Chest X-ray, PA view. Patient: 67 years old, sex M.
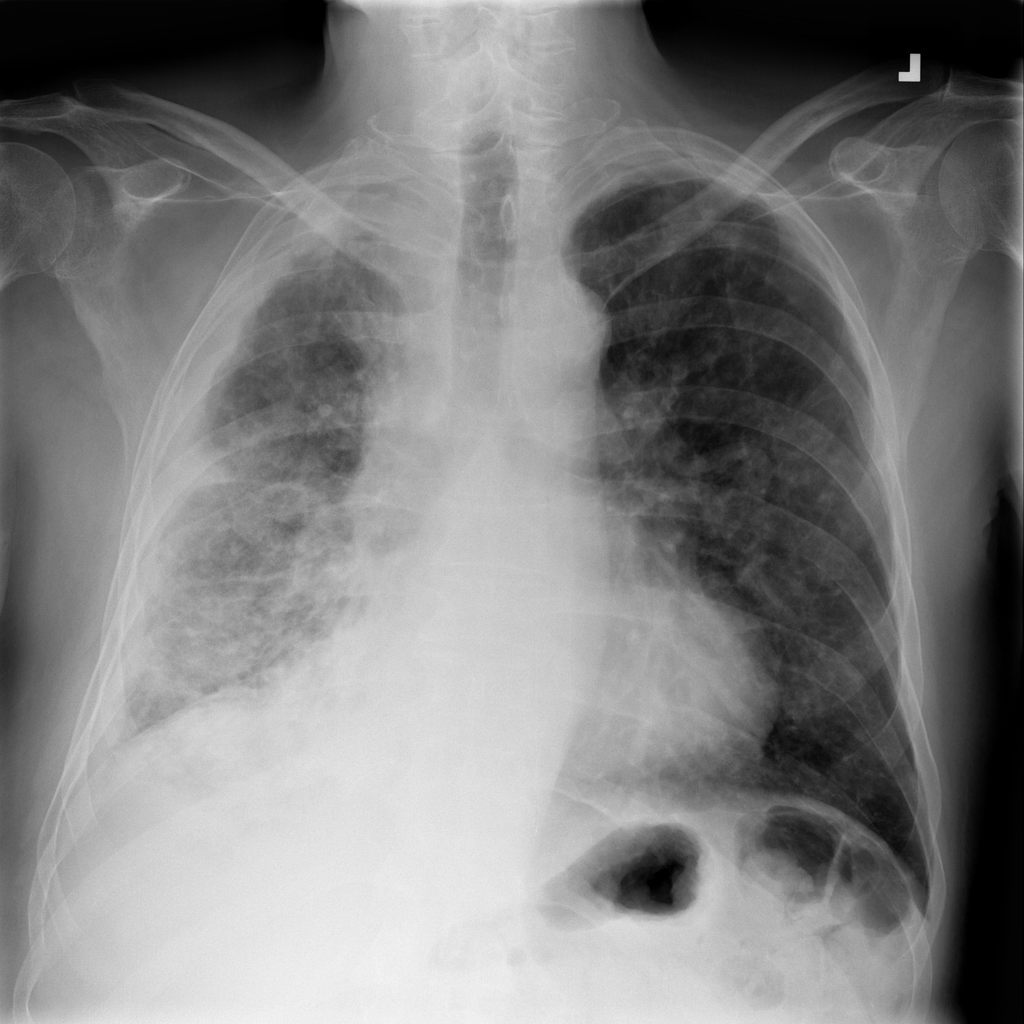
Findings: Effusion, Infiltration, Nodule, Pleural_Thickening